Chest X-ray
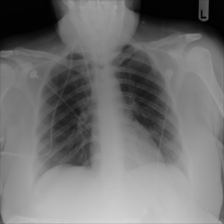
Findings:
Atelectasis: negative
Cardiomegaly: negative
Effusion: negative
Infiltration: negative
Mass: negative
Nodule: negative
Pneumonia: negative
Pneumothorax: negative
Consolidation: negative
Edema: negative
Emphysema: negative
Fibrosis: negative
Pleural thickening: negative
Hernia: negative